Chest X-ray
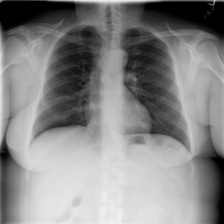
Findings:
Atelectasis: negative
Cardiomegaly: negative
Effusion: negative
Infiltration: negative
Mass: negative
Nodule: negative
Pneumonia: negative
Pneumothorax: negative
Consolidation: negative
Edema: negative
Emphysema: negative
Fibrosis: negative
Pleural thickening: negative
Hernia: negative